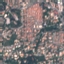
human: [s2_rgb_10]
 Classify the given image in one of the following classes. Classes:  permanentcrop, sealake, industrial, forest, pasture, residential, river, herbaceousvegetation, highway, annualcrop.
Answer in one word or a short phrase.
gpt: Residential